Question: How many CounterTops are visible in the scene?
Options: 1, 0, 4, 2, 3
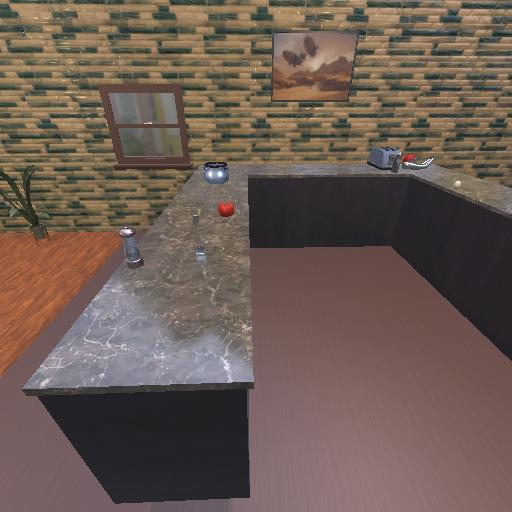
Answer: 1